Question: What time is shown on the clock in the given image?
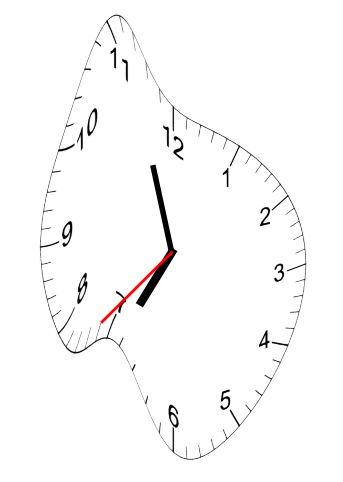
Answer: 06:56:37